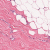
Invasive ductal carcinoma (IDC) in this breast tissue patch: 0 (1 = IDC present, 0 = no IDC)